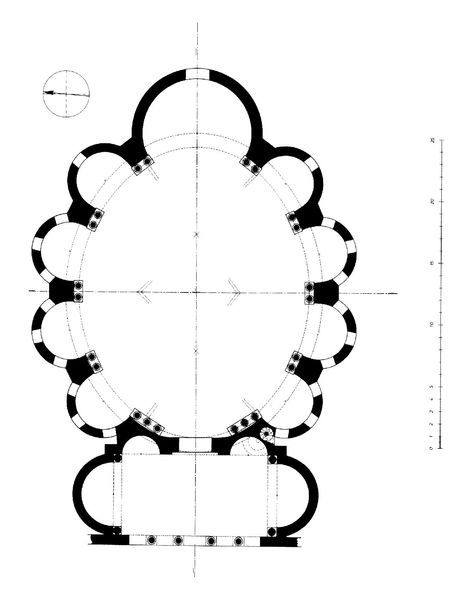
Titel: St. Gereon in Köln
Standort: Köln, St. Gereon (EU - D - NRW)
Schlagwörter: weiß, fenster, schwarz, skizze, säulen, zeichnung, gebäude, architektur, barock, kirche, oval, rund, linien, saal, stufen, aufsicht, bögen, eingang, kirchenturm, moschee, draufsicht, symmetrisch, kreise, mauern, apsis, chor, plan, mittelpunkt, querschnitt, pfeile, acht, osten, neun, grundriss, maßstab, rondell, apsiden, bauzeichung, konchen, seitenkapellen, maße, maß, anleitung, fensteröffnungen, ocal, himmelsrichtung, ellipse, nord, boromini, nordpfeil, nordung, chonchen